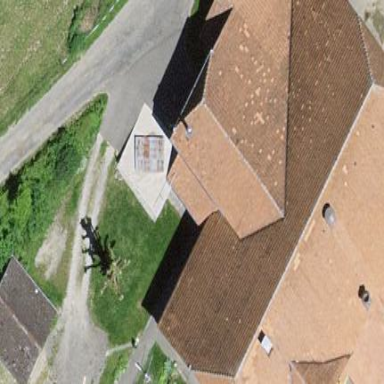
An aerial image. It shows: Farm building.